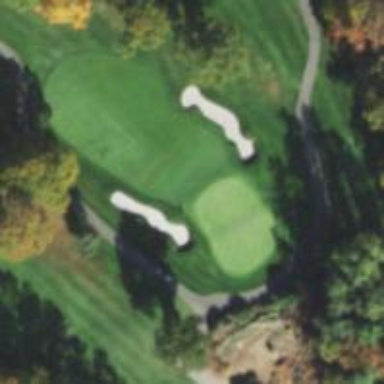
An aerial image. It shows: View of golf hole.